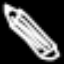
Label: pencil